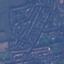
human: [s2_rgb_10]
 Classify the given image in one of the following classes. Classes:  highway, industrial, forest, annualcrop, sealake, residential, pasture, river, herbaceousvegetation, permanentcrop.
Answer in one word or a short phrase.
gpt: Residential